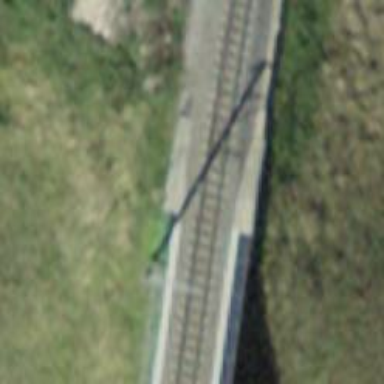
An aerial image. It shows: Narrow-gauge railway bridge with electrified contact line for single track.